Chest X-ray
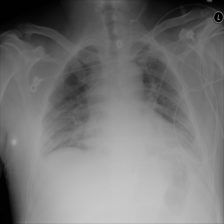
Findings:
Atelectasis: negative
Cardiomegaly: negative
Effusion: negative
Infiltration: negative
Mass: negative
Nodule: negative
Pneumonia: negative
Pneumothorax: negative
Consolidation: negative
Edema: negative
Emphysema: negative
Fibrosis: negative
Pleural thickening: negative
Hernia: negative